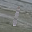
Label: 1